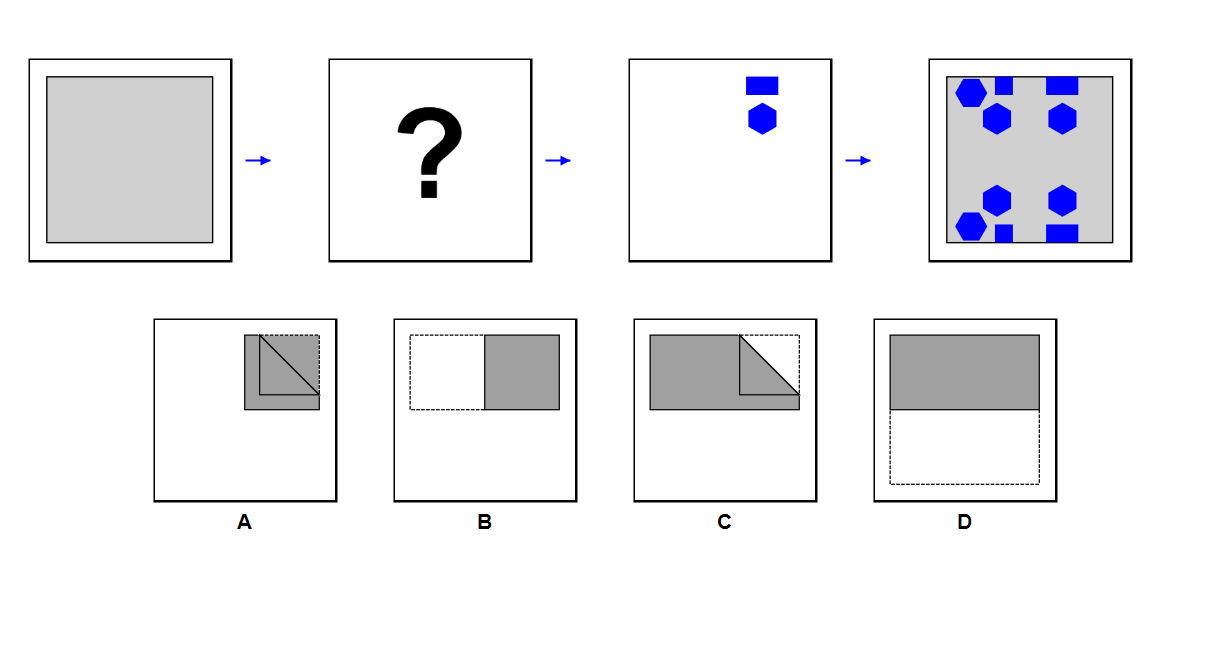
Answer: C